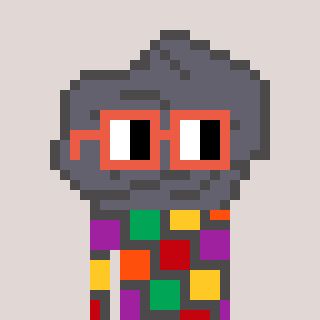
a pixel art character with square orange glasses, a rock-shaped head and a grayscale-colored body on a warm background